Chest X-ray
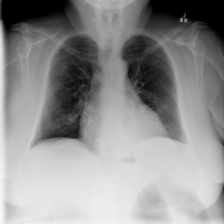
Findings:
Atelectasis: negative
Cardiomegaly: negative
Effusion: positive
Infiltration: positive
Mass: negative
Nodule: negative
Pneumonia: negative
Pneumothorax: negative
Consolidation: positive
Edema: negative
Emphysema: negative
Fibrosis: negative
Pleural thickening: negative
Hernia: negative